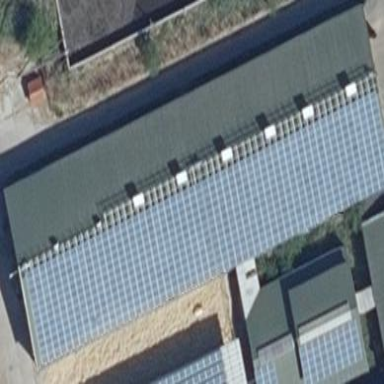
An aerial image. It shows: Solar photovoltaic panel generating electricity. It is small installation located on building.